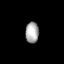
Tissue: lung
Cell type: Fibroblasts
Senescence score: 0.6423
Nuclear area (px): 278
Mean DAPI intensity: 166.601